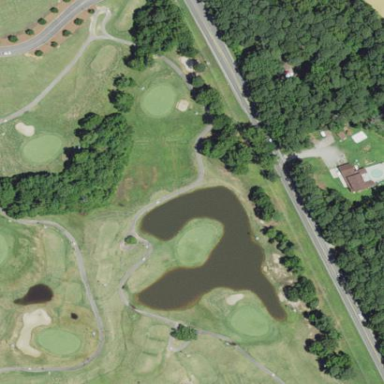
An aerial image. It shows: Water hazard on golf course. The hazard is natural water feature.